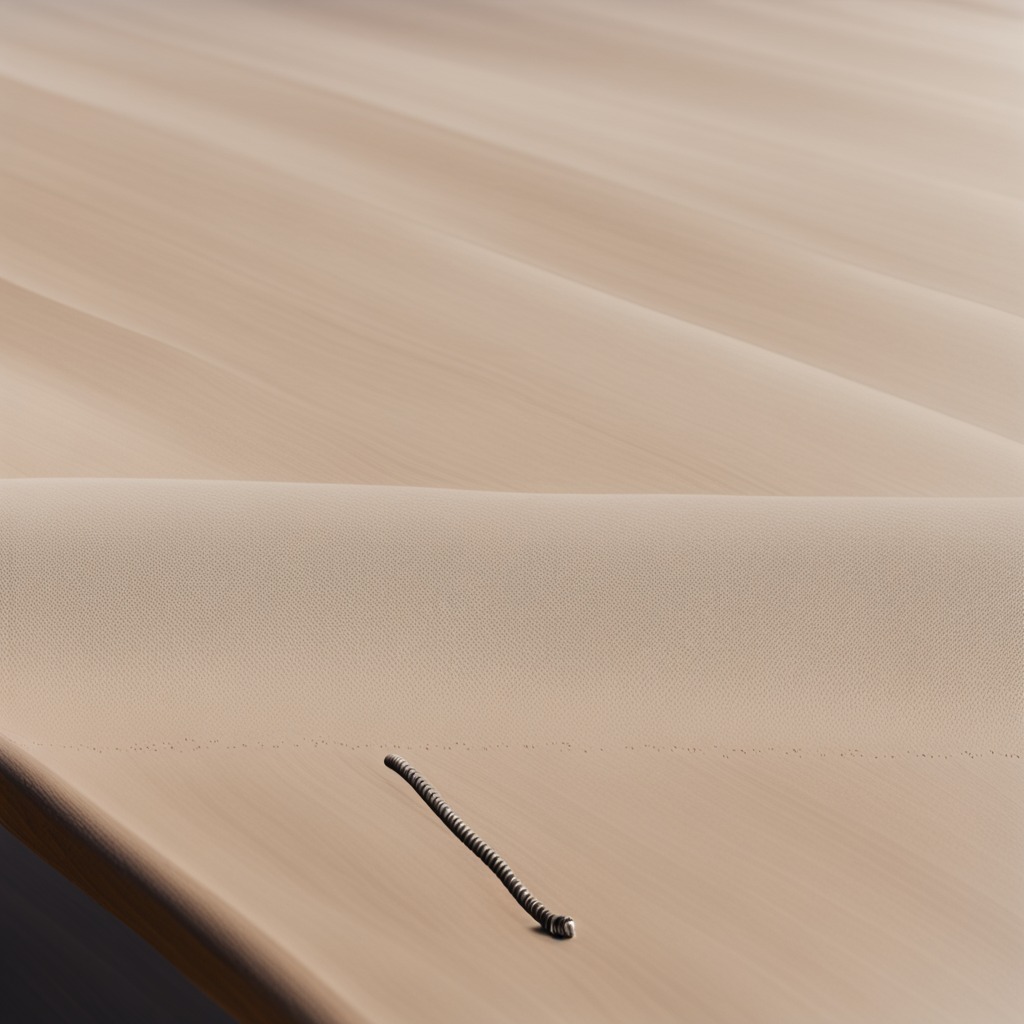
A coiled metal spring is lying on a wooden table in an outdoor workshop during daytime bright natural light soft shadows worn but beneath the cloth.